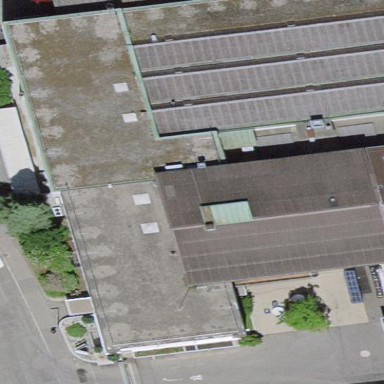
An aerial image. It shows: Building with gabled roof.